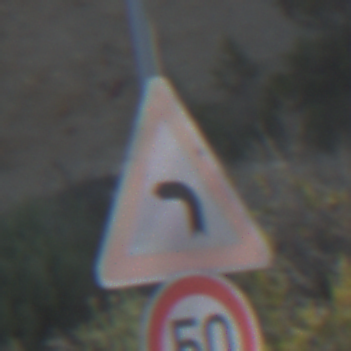
Verkehrszeichen: KurveLinks
Zusatzzeichen unten: Geschwindigkeit50
Umgebung: Outdoor, Nature
Tageszeit: MorningAfternoon
Wetter: Clear
Licht: Natural
Jahreszeit: NotSpecified
Kontrast: HighContrast